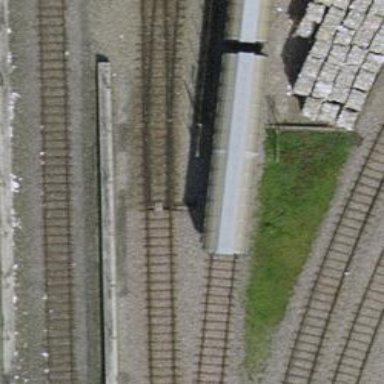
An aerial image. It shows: Single-track spur railway line.